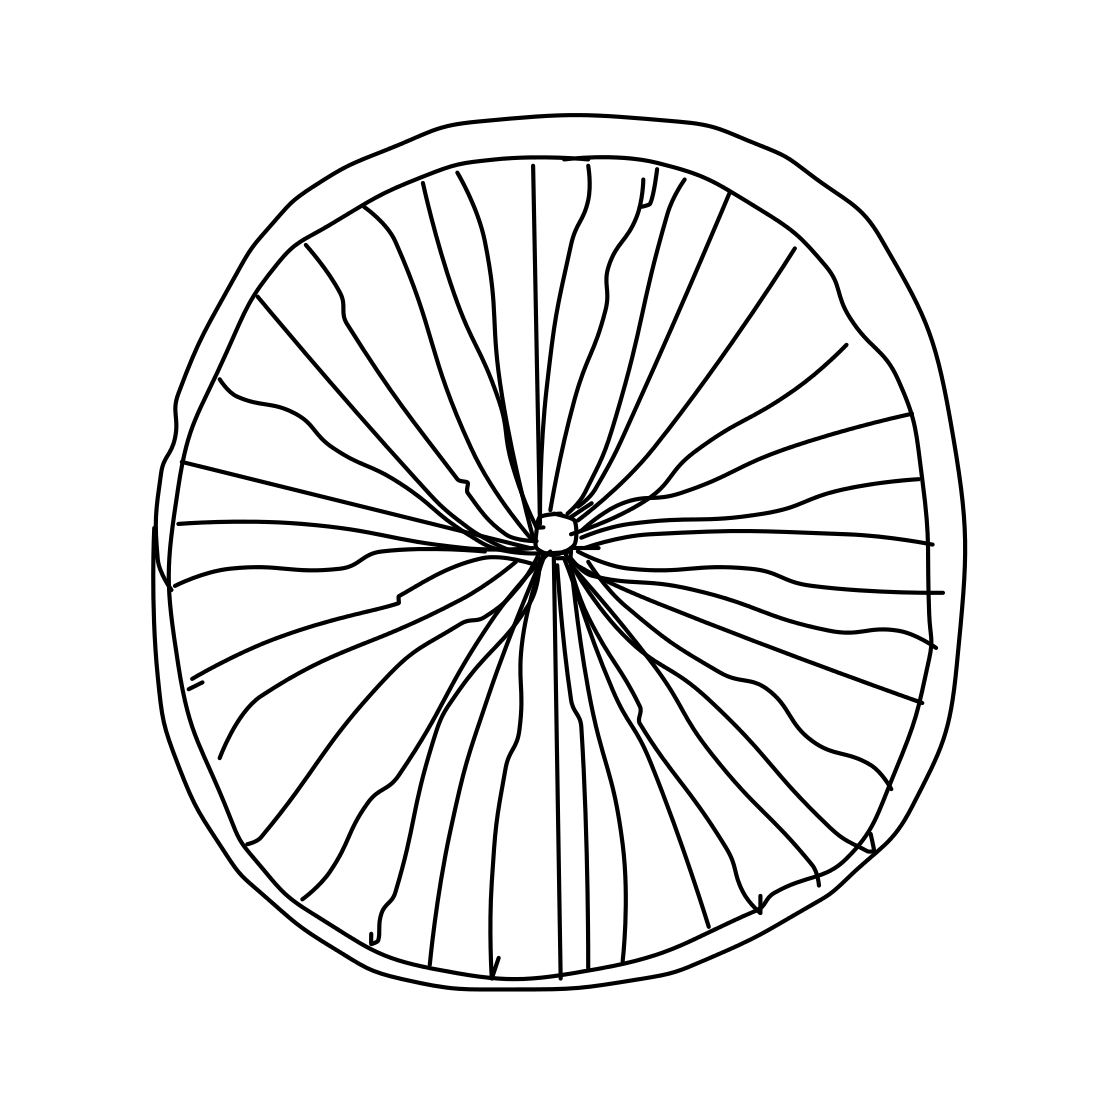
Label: wheel